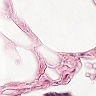
Metastatic tissue present: no